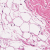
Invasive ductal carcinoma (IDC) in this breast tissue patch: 0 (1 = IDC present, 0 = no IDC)